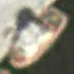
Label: civil